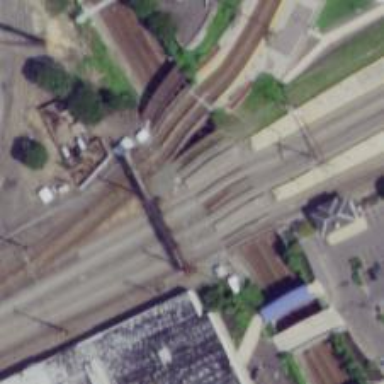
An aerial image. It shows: Bridge over electrified railway with contact lines.